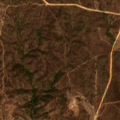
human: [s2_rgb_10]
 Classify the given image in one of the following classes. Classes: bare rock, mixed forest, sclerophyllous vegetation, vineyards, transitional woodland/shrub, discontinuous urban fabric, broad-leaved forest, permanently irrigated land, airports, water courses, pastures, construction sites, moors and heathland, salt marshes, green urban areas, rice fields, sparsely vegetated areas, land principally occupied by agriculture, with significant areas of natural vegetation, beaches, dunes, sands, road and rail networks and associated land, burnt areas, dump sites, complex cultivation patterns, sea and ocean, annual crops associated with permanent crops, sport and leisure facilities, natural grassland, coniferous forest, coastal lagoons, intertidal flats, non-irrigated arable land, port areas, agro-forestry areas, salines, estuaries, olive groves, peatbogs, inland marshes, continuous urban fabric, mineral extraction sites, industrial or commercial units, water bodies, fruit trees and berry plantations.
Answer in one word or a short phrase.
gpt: pastures, agro-forestry areas, broad-leaved forest, transitional woodland/shrub